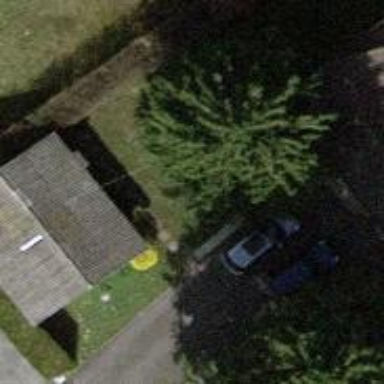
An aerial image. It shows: Evergreen tree with needle-leaved leaves.